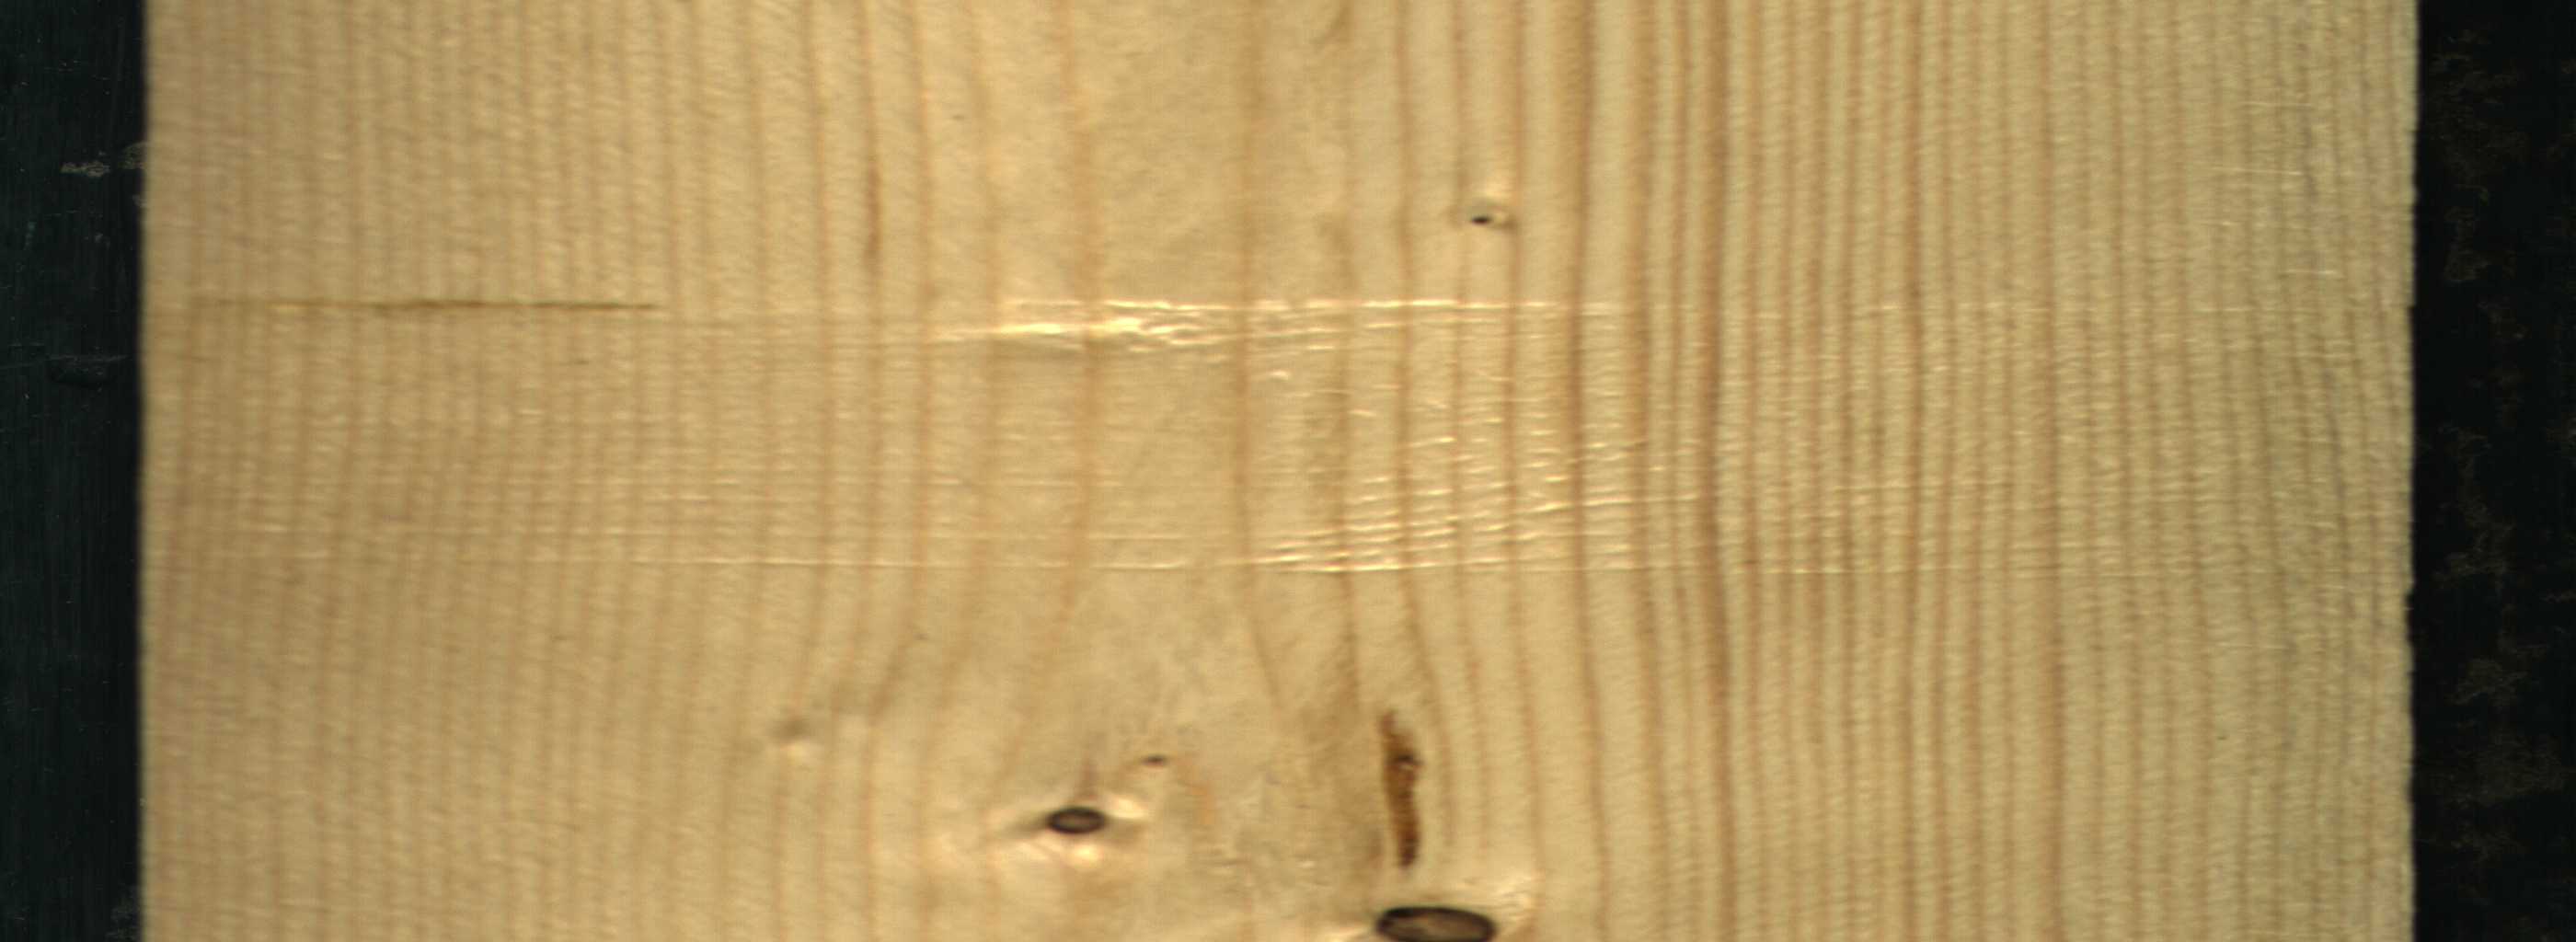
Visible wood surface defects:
resin
Dead_Knot
Dead_Knot